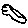
Label: bird